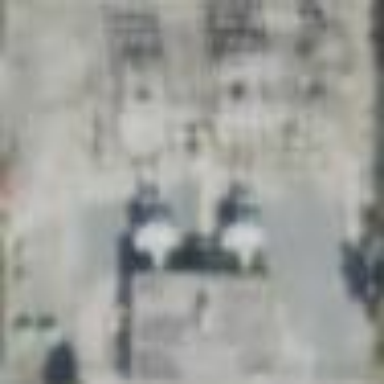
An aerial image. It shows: Power substation surrounded by fence.